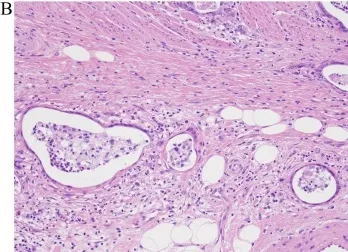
A, B, C. Laparoscopic total gastrectomy was performed. The resected tumor had acidophilic columnar cancer cells indicating mild to moderate nuclear atypia infiltrating the mucosal layer to the subserosa with clear formation of mucinous glands (H&E, x12.5 (4A), x200 (4B), x100 (4C).
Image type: pathology (h&e)